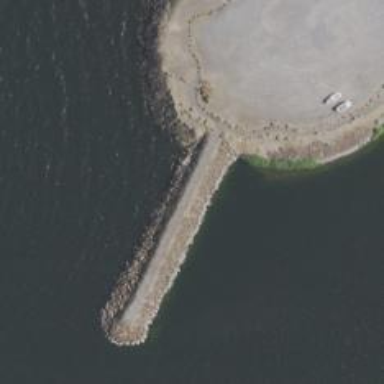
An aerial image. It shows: Breakwater structure.